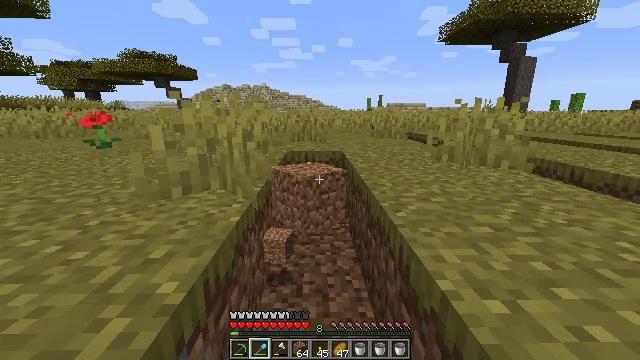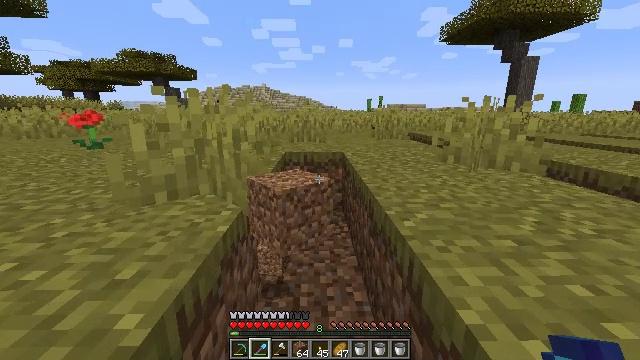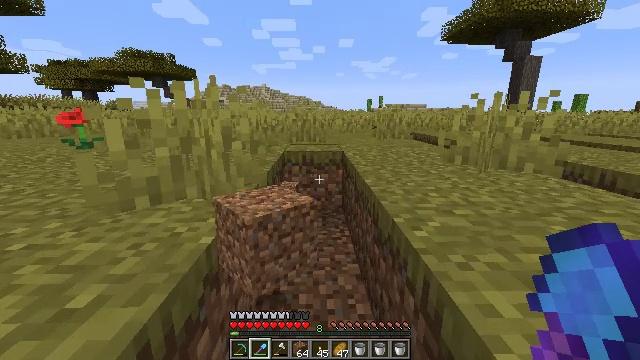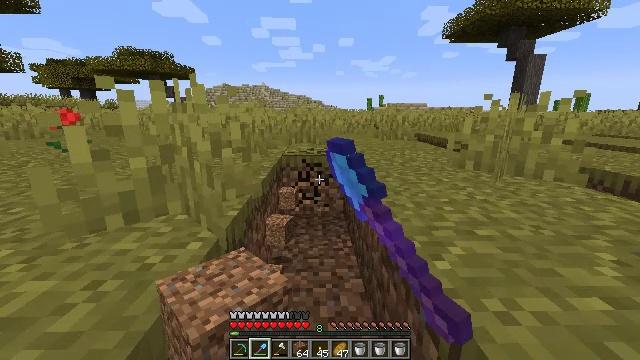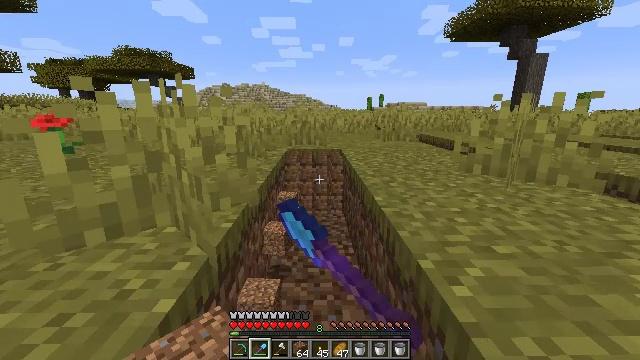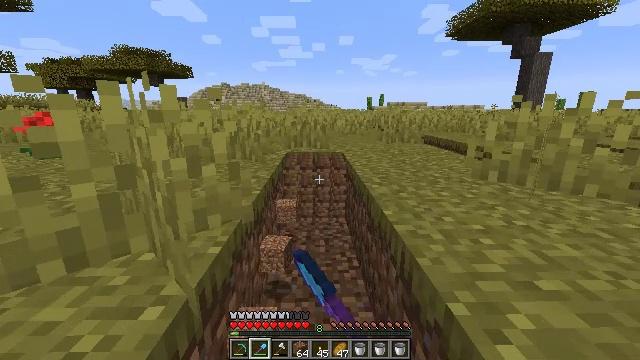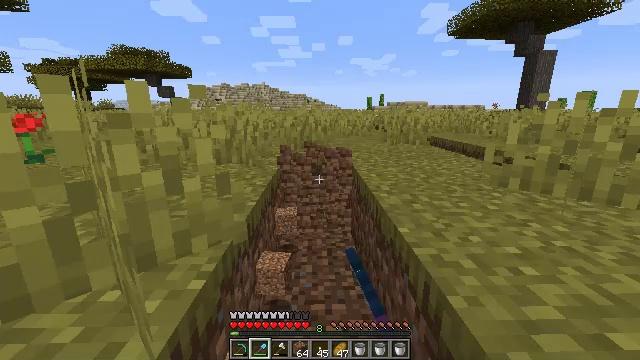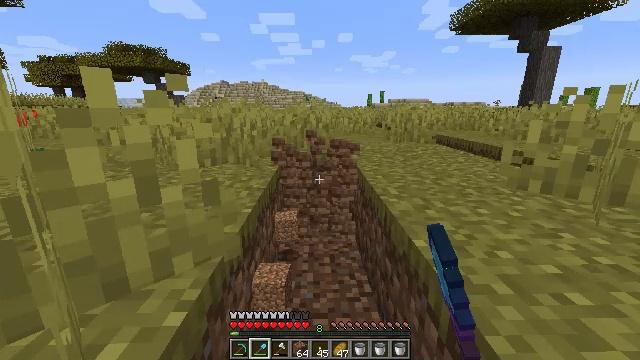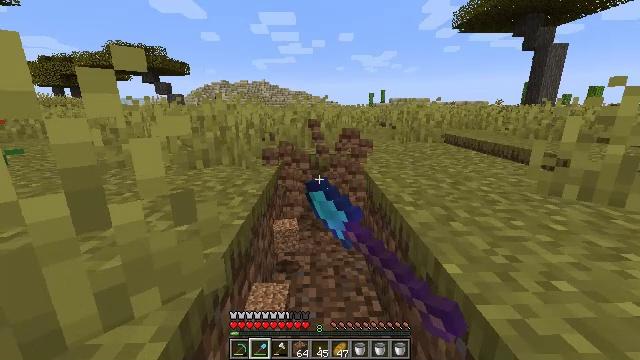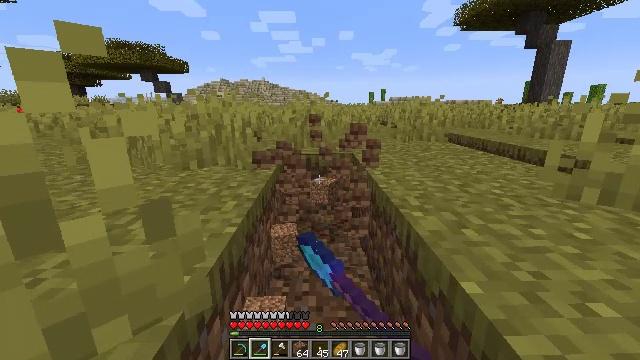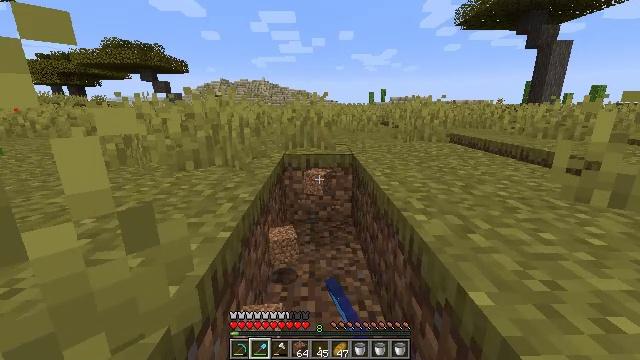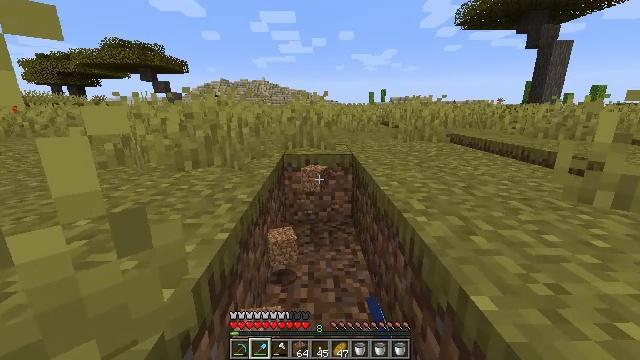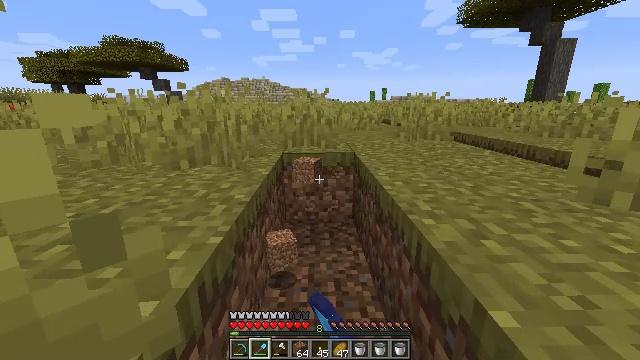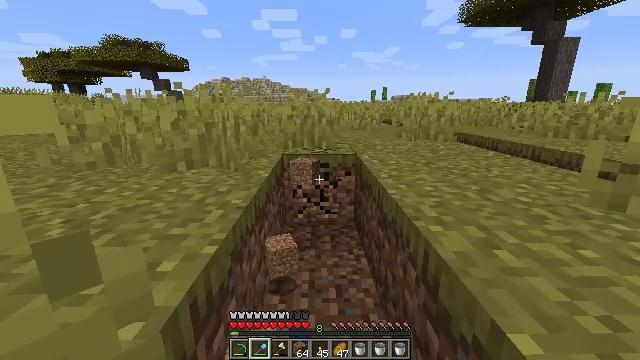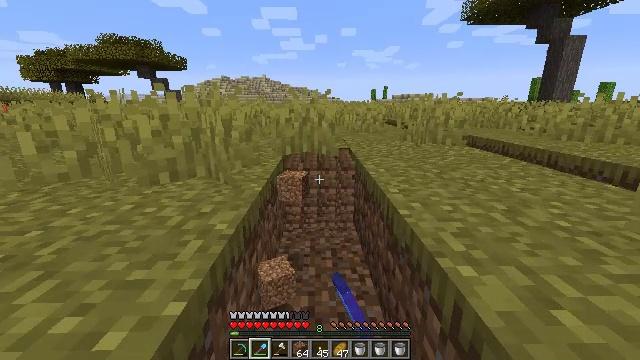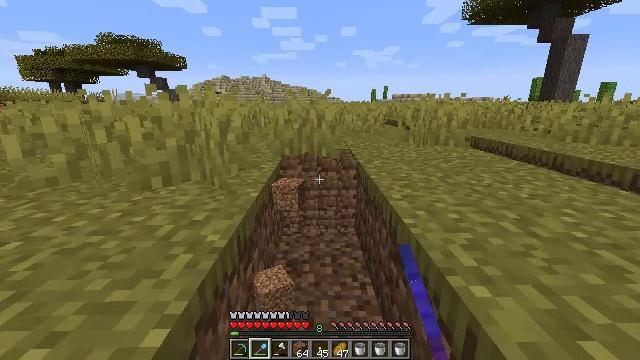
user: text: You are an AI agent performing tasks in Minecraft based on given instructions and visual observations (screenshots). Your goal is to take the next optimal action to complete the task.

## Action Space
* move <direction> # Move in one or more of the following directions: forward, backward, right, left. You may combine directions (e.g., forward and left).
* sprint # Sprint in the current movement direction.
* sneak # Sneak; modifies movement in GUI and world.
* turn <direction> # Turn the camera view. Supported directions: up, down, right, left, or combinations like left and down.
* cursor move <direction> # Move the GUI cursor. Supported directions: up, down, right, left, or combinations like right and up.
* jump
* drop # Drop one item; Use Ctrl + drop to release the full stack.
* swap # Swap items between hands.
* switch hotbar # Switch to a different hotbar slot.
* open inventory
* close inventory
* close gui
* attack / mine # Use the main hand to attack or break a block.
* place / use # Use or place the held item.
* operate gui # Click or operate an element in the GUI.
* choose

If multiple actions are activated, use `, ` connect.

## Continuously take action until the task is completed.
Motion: motion action
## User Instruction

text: Mine grass block from the ground.
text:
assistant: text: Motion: move forward, attack / mine
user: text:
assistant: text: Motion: move forward, attack / mine
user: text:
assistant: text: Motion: move forward, attack / mine
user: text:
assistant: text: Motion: move forward, attack / mine
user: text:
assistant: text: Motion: move forward, attack / mine
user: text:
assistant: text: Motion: move forward, attack / mine
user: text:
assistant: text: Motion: move forward, attack / mine
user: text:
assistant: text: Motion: move forward, attack / mine
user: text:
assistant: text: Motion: attack / mine
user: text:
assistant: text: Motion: attack / mine
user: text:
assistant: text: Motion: attack / mine
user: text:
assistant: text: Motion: move forward, attack / mine
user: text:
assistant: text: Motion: move forward, attack / mine
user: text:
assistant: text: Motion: move forward, attack / mine
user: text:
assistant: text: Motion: move forward, attack / mine
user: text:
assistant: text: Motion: move forward, attack / mine
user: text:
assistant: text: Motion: move forward, attack / mine
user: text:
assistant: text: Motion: move forward, attack / mine
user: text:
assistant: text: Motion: move forward, attack / mine
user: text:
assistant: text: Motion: move forward, attack / mine
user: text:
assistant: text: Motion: move forward, attack / mine
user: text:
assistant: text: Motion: move forward, attack / mine
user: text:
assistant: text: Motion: move forward, attack / mine
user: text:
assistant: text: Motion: move forward, attack / mine
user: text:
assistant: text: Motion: move forward, attack / mine
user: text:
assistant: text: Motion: move forward, attack / mine
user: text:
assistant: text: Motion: move forward, attack / mine
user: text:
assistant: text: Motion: move forward, attack / mine
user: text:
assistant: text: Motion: attack / mine
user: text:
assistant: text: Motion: attack / mine